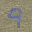
Label: 9